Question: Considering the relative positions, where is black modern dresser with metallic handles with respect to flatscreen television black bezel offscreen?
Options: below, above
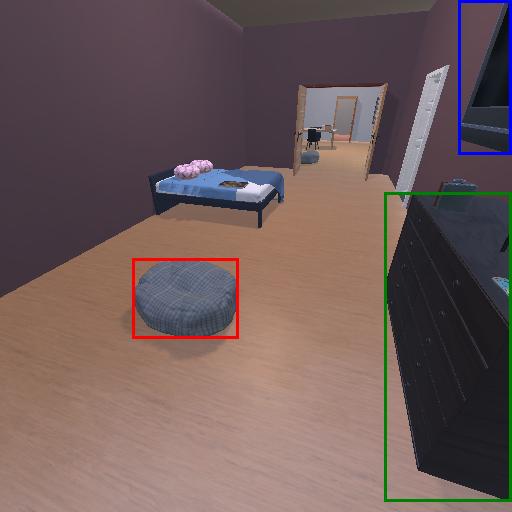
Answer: below